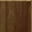
Piece: xx